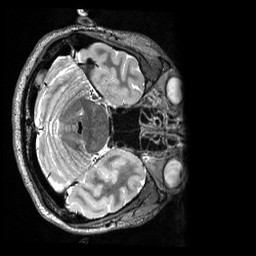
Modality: T2w
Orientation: axial
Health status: healthy
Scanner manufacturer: siemens
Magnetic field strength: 3 T
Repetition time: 3.2 s
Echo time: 0.565 s